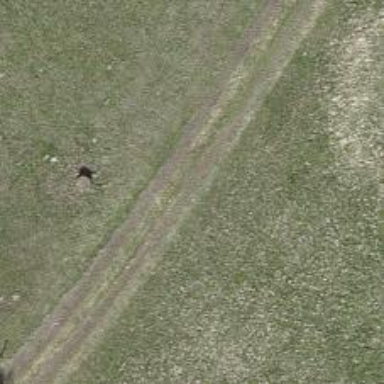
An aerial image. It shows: Track with grade 5 tracktype.